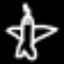
Label: airplane